Question: friends,
i have written following layout code and buttons to be displayed on screen equally but it not seems to work any one guide me what mistake am i doing?
'''
![<?xml version="1.0" encoding="utf-8"?>
<RelativeLayout xmlns:android="http://schemas.android.com/apk/res/android"
android:layout_width="fill_parent"
android:layout_height="fill_parent"
>
<LinearLayout
android:layout_alignParentTop="true"
android:layout_centerHorizontal="true"
android:layout_width="fill_parent"
android:layout_height="wrap_content"
android:orientation="horizontal"
android:background="@color/color_panel_background"
>
<ImageButton
android:layout_height="wrap_content"
android:id="@+id/currentLocation"
android:layout_weight="1"
android:layout_width="fill_parent"
android:src="@drawable/current_location_icon"
/>
<ImageButton
android:layout_height="wrap_content"
android:id="@+id/searchCity"
android:layout_weight="1"
android:layout_width="fill_parent"
android:src="@drawable/search_icon"
/>
<ImageButton
android:layout_height="wrap_content"
android:id="@+id/home"
android:layout_weight="1"
android:layout_width="fill_parent"
android:src="@drawable/home_icon"
/>
</LinearLayout>
</RelativeLayout>][2]
'''
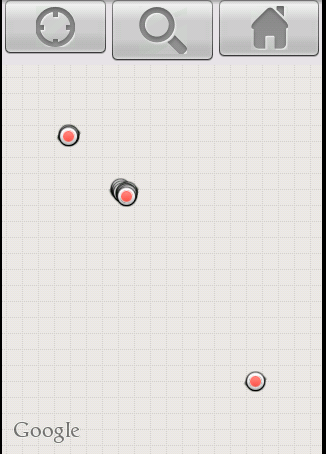
Answer: The drawable for the middle button is obviously bigger than the other two. You set the height of the buttons with wrap_content, so the middle button gets bigger. Weight has nothing to do with this. Its only defining how much space the item takes when you use fill_parent.
Easiest way to fix this is either changing the layout_height to a fixed value (use dp as unit)
or change the size of your drawables making the images all the same size to begin with.
Thumbs up for the way you asked the question. Screenshot and relevant code. Wish everybody would do that :)